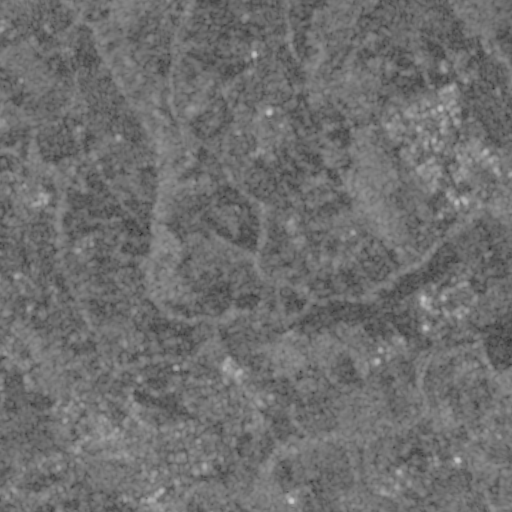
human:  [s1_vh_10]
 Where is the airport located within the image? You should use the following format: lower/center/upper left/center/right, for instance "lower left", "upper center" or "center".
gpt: The airport is located in the lower left of the image.
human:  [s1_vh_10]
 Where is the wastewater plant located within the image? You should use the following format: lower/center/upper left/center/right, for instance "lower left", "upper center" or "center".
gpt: The wastewater plant is located in the lower center of the image.
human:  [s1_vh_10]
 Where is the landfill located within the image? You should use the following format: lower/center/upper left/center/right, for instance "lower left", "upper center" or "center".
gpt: There is no landfill in the image.

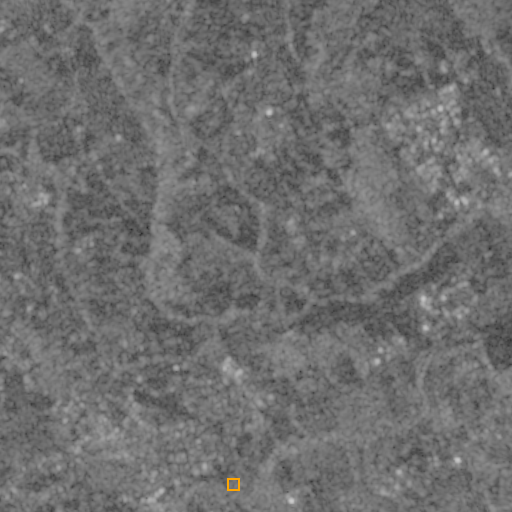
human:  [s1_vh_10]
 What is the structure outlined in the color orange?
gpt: The structure outlined in orange is a wastewater plant.
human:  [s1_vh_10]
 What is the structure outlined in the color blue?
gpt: There is no blue outline.